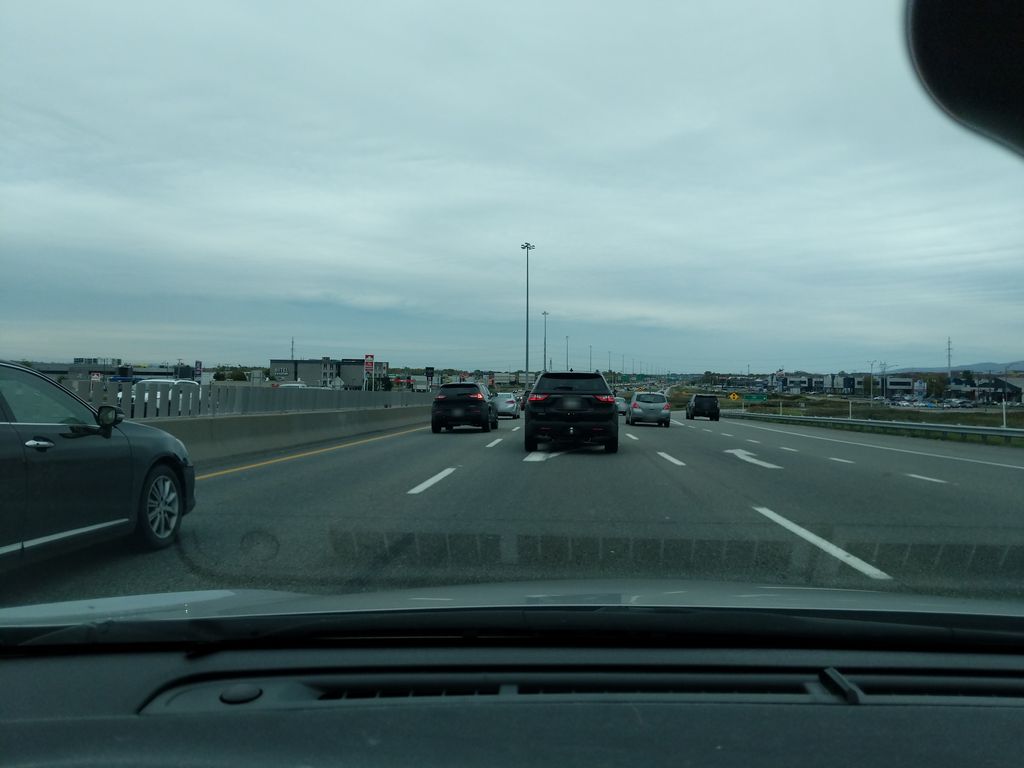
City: quebec_city